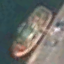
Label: Towing_vessel